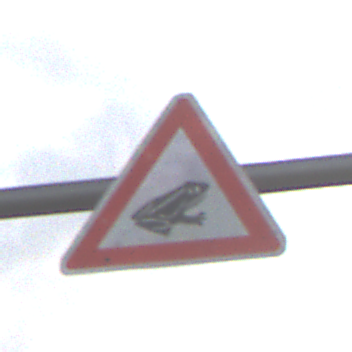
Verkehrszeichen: AmphibienwanderungLinks
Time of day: Midday
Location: Outdoor (Nature)
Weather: PartlyCloudy
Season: NotSpecified
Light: Natural